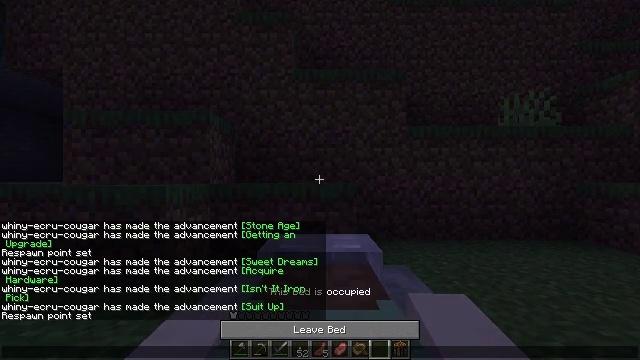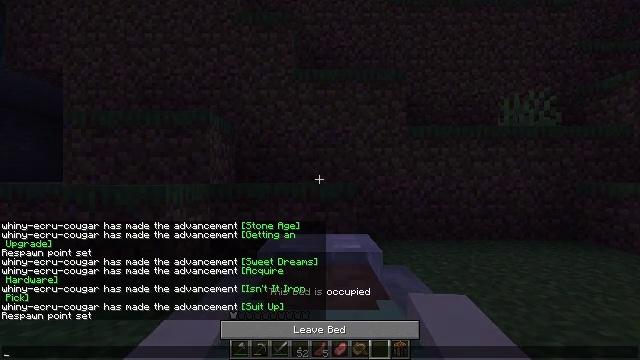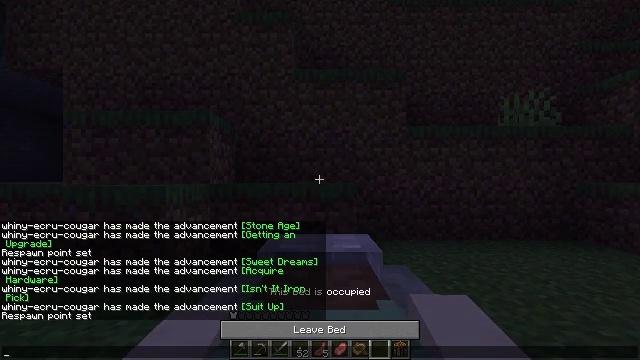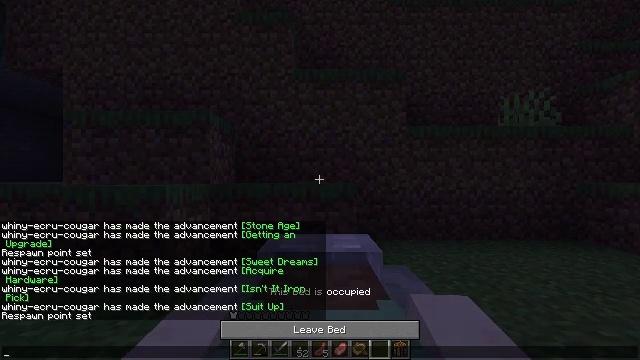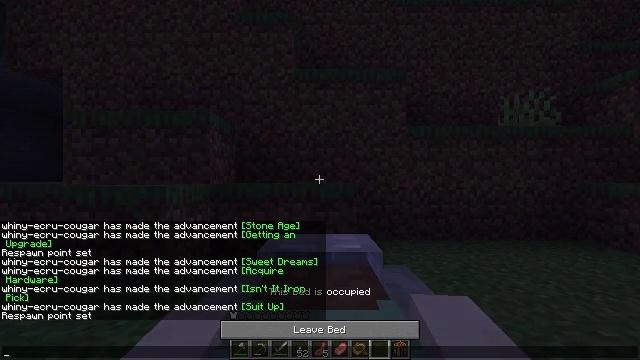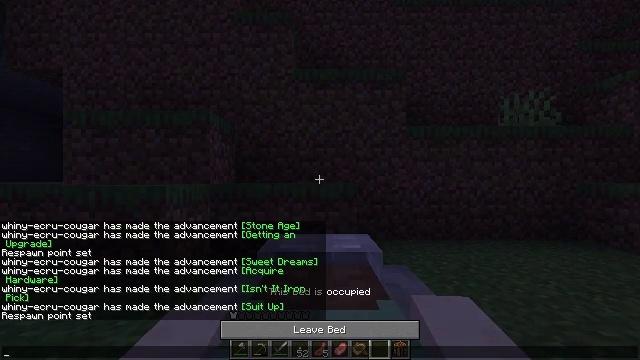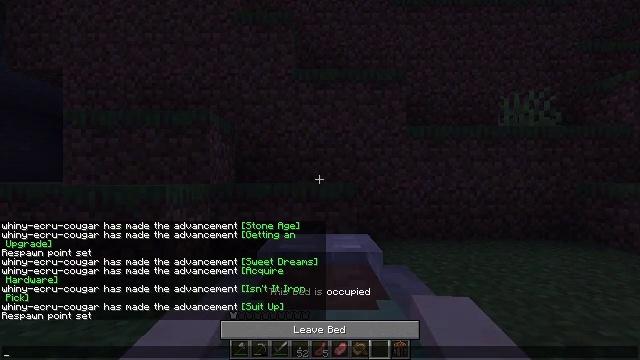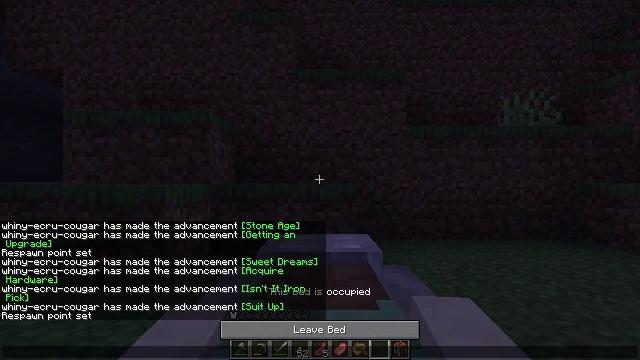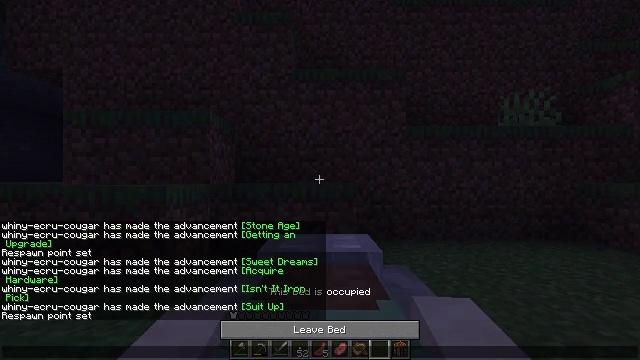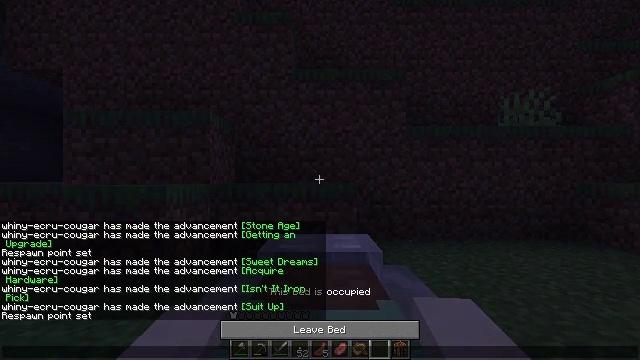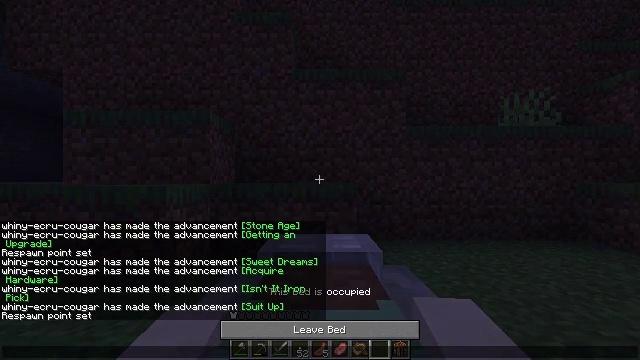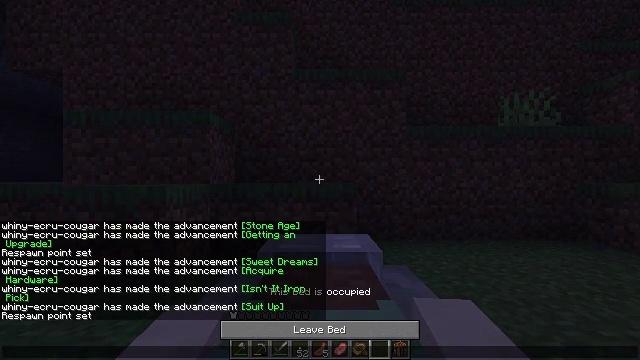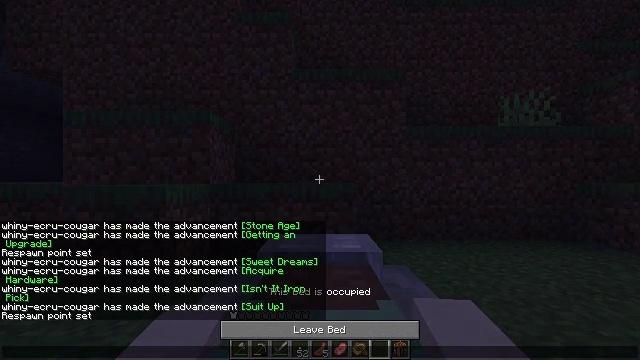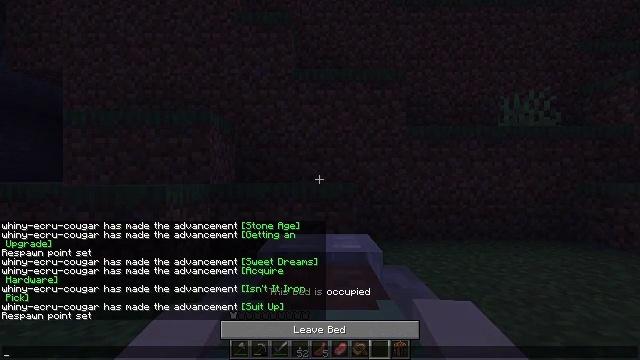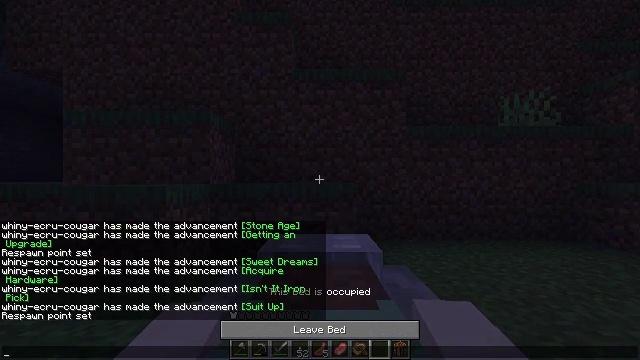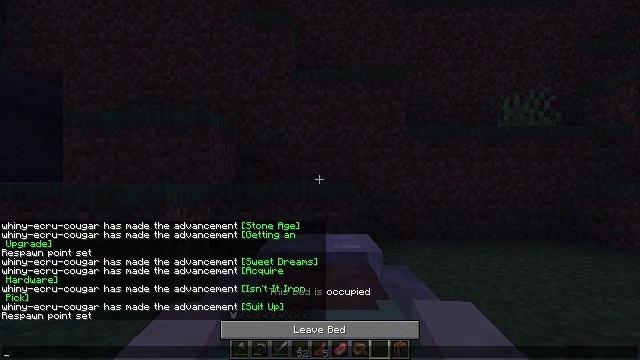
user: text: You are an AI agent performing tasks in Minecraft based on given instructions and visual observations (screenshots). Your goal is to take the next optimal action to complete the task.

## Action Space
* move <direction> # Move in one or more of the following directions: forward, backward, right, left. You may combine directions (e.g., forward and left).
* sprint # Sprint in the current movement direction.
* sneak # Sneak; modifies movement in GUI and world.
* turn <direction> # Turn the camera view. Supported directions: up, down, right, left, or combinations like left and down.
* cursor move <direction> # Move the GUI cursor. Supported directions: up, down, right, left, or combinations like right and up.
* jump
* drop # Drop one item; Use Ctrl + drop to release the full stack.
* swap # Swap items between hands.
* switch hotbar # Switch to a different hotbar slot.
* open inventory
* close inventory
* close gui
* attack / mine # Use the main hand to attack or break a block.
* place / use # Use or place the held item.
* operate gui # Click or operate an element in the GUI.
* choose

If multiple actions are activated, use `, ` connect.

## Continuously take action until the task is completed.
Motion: motion action
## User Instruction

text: Attack the light gray bed to collect it.
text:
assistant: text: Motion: no_op
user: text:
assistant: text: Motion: no_op
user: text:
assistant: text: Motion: no_op
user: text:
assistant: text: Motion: no_op
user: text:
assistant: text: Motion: no_op
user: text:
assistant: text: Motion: no_op
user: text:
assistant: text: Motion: no_op
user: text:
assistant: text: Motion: no_op
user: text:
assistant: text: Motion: no_op
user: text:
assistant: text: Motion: no_op
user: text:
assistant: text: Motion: no_op
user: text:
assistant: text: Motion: no_op
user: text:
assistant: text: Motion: no_op
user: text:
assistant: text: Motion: no_op
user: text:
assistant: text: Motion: no_op
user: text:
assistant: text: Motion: no_op
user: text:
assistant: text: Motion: no_op
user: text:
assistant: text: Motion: no_op
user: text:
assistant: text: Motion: no_op
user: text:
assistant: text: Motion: no_op
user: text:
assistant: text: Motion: no_op
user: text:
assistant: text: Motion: no_op
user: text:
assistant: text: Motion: cursor move left and up
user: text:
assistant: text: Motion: cursor move up
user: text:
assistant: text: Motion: no_op
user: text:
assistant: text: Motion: no_op
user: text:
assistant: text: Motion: no_op
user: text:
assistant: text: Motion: no_op
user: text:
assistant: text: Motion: no_op
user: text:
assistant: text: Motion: no_op